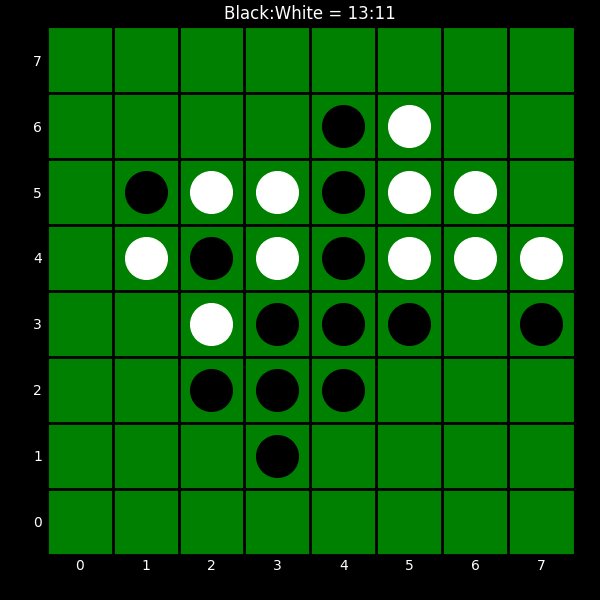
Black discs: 13
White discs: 11